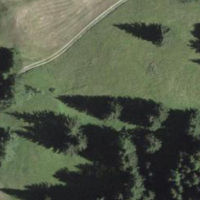
EUNIS habitat code: 24
Species observed at this site:
Dactylorhiza majalis